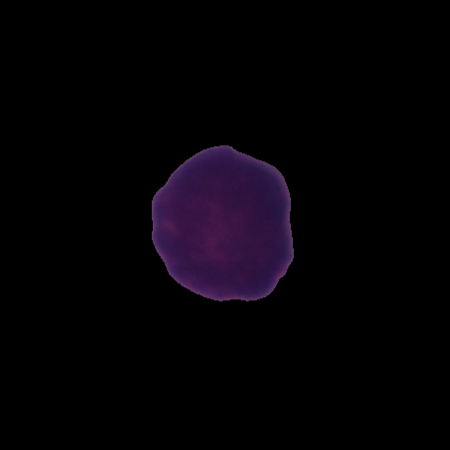
Label: healthy